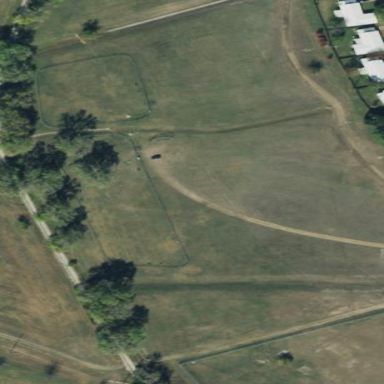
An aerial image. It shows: Dog park for leisure land.